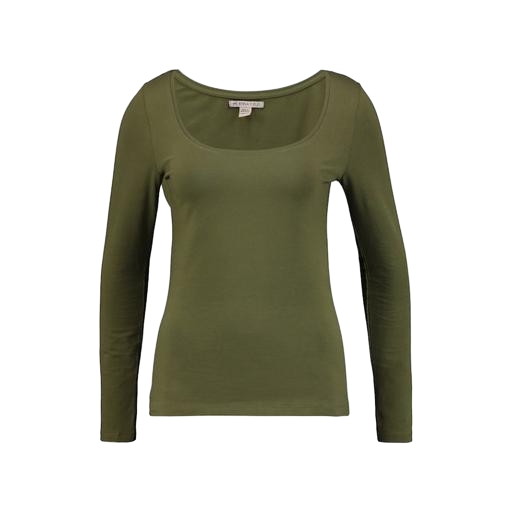
green scoop neck t-shirt, green long-sleeve round-neck tee, green scoop-neck tee, white background